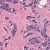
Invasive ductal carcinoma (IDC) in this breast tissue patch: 1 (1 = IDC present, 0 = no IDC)